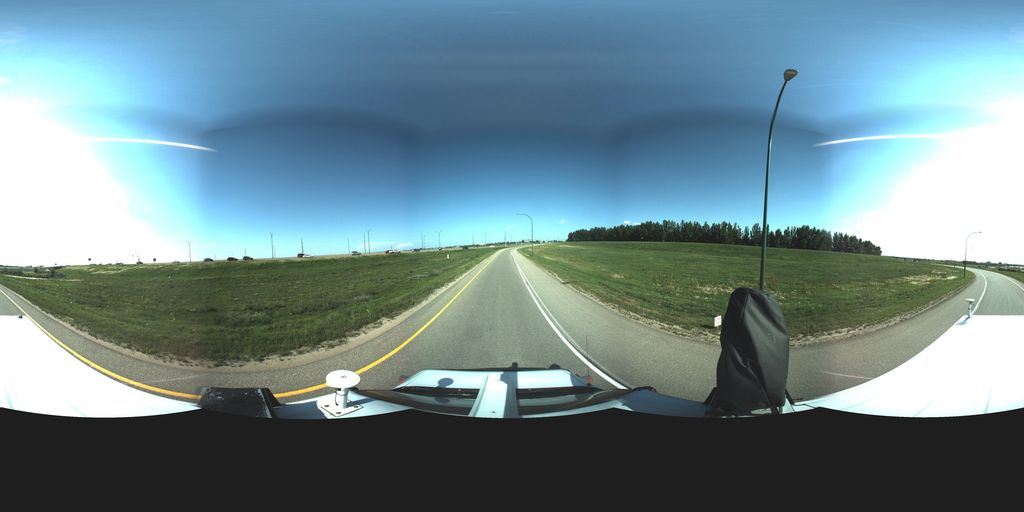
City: saskatoon